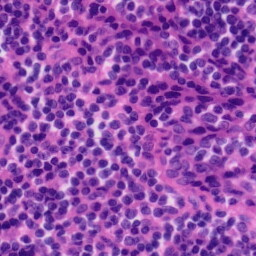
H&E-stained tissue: Tonsil